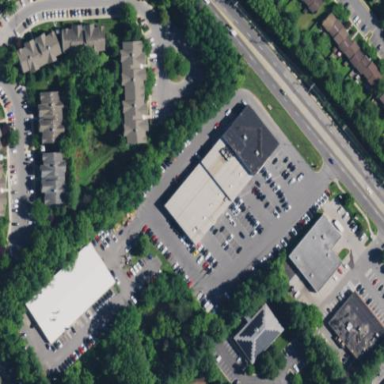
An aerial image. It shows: Car shop building.